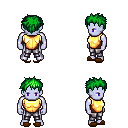
a pixel art fantasy rpg character, male body template, dark elf, purple skin, gold chest armor, metal pants, green bedhead hairstyle, brown slippers, four views (front, back, left, right), 2x2 character sprite sheet, small pixel art, hard edges, no anti-aliasing